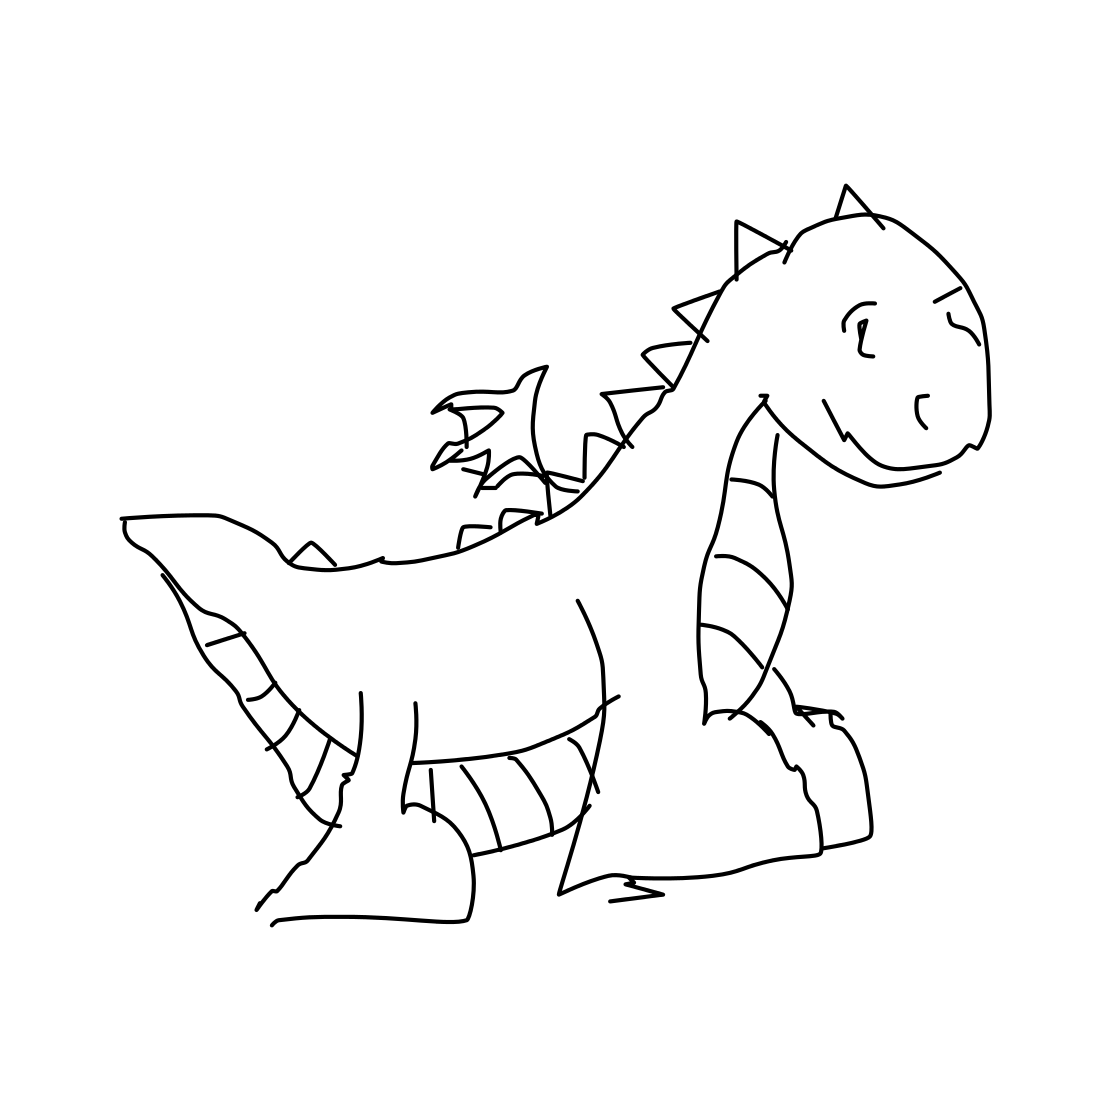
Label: dragon